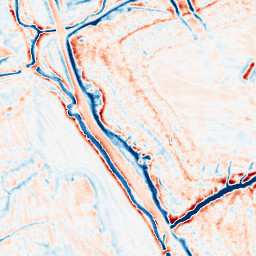
Category: edge_preserving
Decomposition family: bilateral
Decomposition parameters: d: 15
sigma_color: 150
sigma_space: 50
Upsampling method: sinc_blackman
Upsampling parameters: scale: 2
kernel_size: 8
Upsampling scale: 2